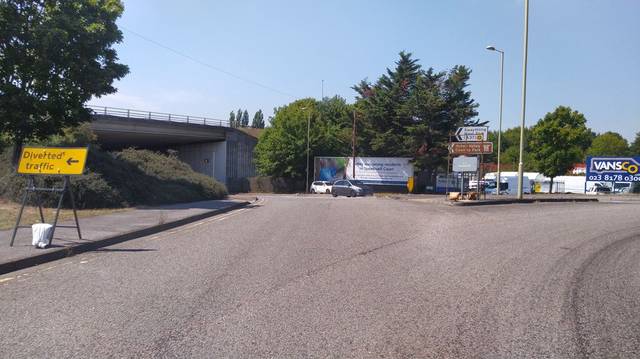
Region: United Kingdom
Coordinates: 50.948, -1.365